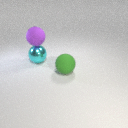
large green rubber sphere to the right of large cyan metal sphere